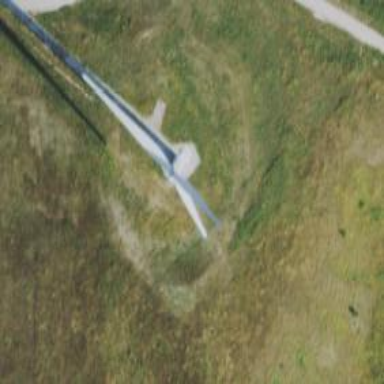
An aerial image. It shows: Wind generator with horizontal axis. The generator is wind turbine.